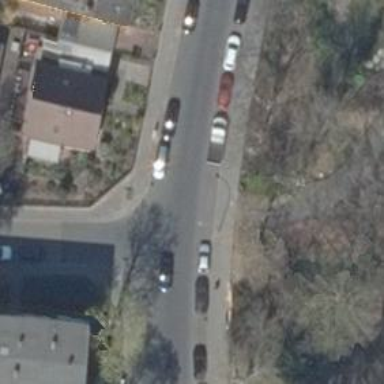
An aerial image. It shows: Residential road with asphalt surface. Both sides have sidewalks.